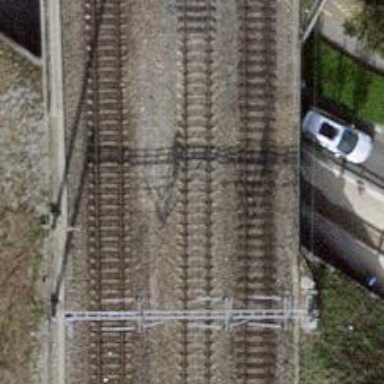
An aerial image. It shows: Single-track railway bridge with contact lines for electrification.